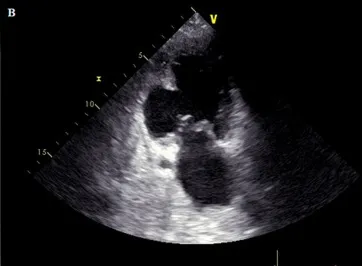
Apical 2-chamber view showing the aneurysm.
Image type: radiology (ultrasound)